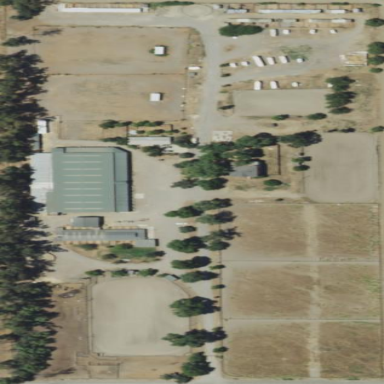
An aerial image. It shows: Sports centre focused on equestrian activities.